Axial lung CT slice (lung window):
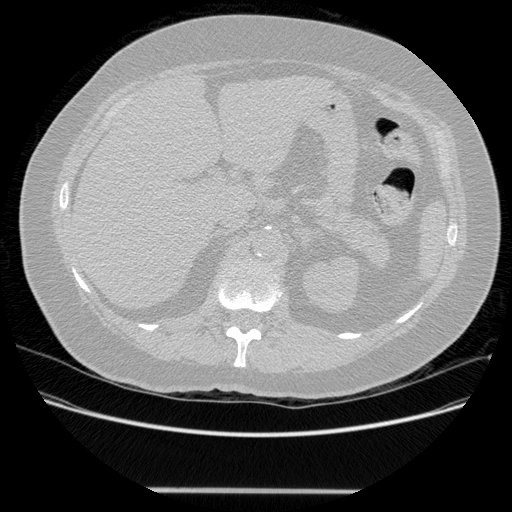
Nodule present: no